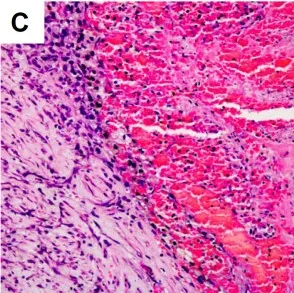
Malignant Steroid cell tumor, NOS. Diffuse hemorrhage and necrosis are observed (C, H&E, 20x).
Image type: pathology (h&e)